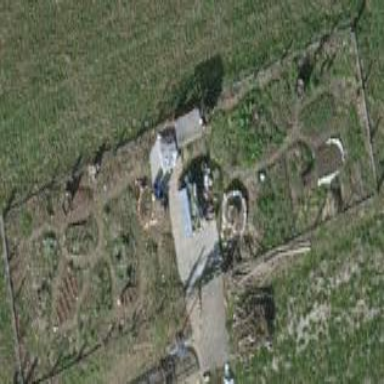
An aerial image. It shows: Garden enclosed by fence.